Field crop: tomato
Growth stage: 1
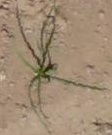
Species: cyperus